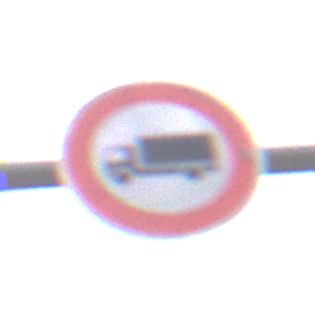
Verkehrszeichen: VerbotFuerKraftfahrzeugeUeberDreiKommaFuenfTonnen
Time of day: MorningAfternoon
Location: Outdoor (Nature)
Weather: Overcast
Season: NotSpecified
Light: Natural